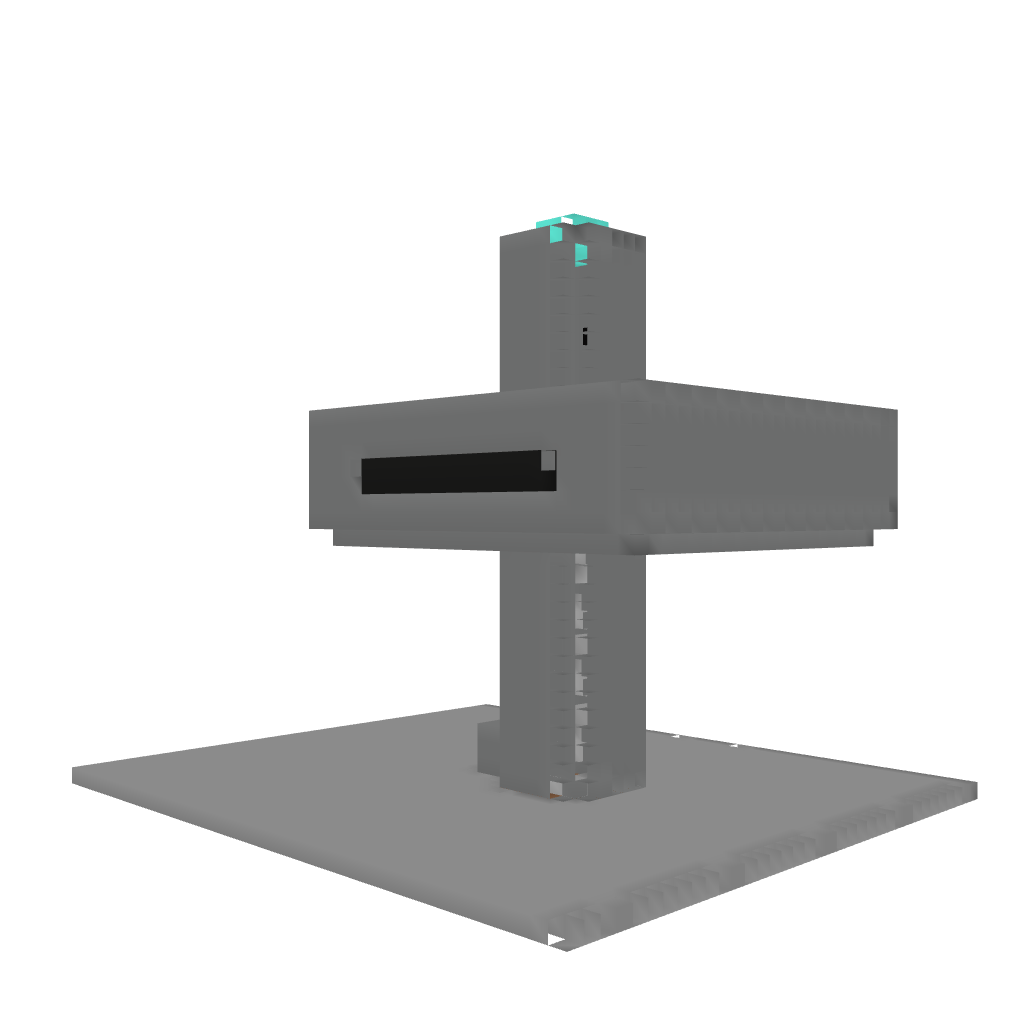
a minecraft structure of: castle